Current action and preconditions to check: path_clear

Your task: For each precondition in the list above, predict whether it will hold at this action.

Consider the current scene as observed from the mobile robot's camera, and analyze the predicted future states of all dynamic agents (e.g., people, animals, vehicles, or any moving entities) within the NEXT SECOND.

IMPORTANT: Only answer "very likely" if you are absolutely certain—based on strong, clear evidence—that a dynamic agent will violate the precondition in the predicted future state. Do NOT answer "very likely" for unlikely, ambiguous, or low-probability risks.

Ask yourself for each precondition: Is there a high probability, with clear and convincing evidence, that the predicted future states of any dynamic agent will interfere with the predicted future state of the currently executing action within the NEXT SECOND, causing that precondition to fail?

Assess the risk level based on these predictions. Use "likely" or "very likely" if motions create a clear risk of interference.

Use "neutral" or "improbable" if agents are nearby but their predicted paths are clearly diverging or non-conflicting.

Failure Risk Categories: "very improbable", "improbable", "neutral", "likely", "very likely"

Answer Format: Output ONLY the probability_of_failure value from these categories: "very improbable", "improbable", "neutral", "likely", "very likely"

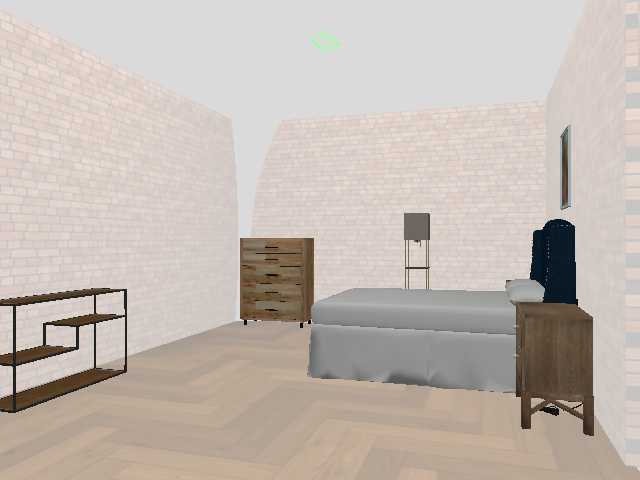

Answer: very improbable